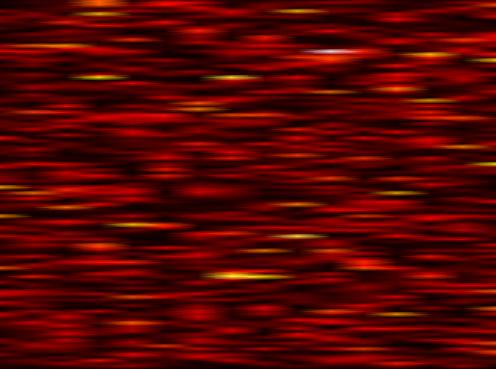
Label: FBMC